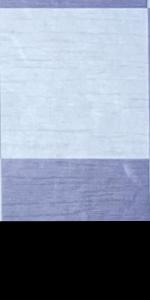
Label: Empty